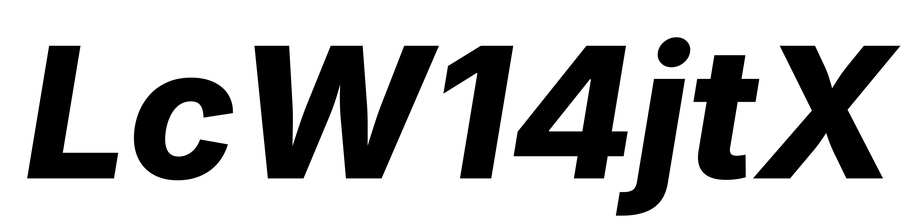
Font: Inter-Italic_ExtraBold_Italic